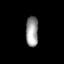
Tissue: lung
Cell type: Smooth muscle cells
Senescence score: 0.546
Nuclear area (px): 364
Mean DAPI intensity: 155.516